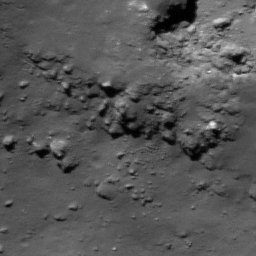
Pit: Weiner F 1
Host crater: Weiner F
Host type: impact_melt
Lunar coordinates: latitude 41.072, longitude 149.928